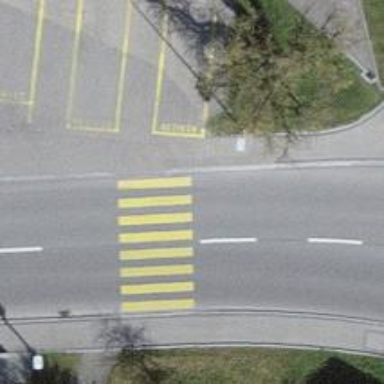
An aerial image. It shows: Secondary road with separate sidewalks on both sides.